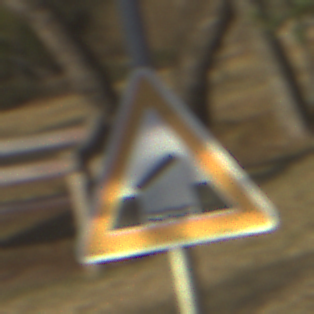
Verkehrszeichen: BeweglicheBruecke
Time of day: SunriseSunset
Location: Outdoor (Nature)
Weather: Clear
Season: NotSpecified
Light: Natural